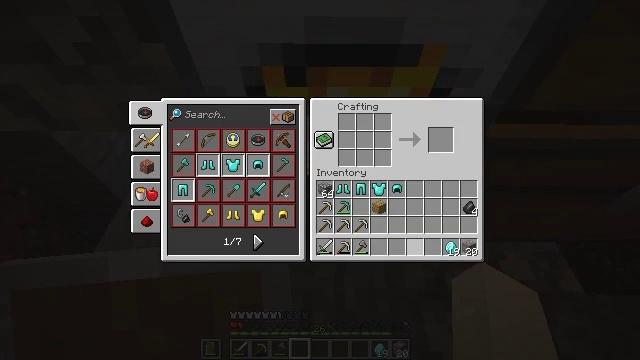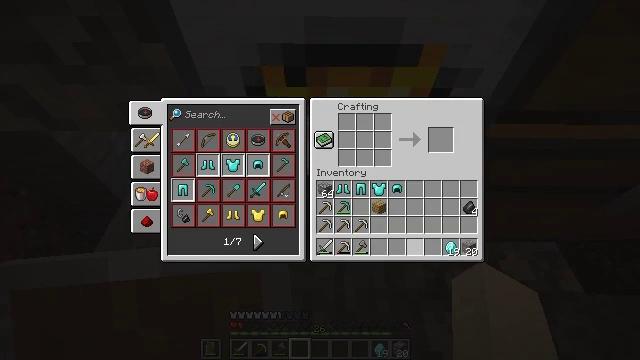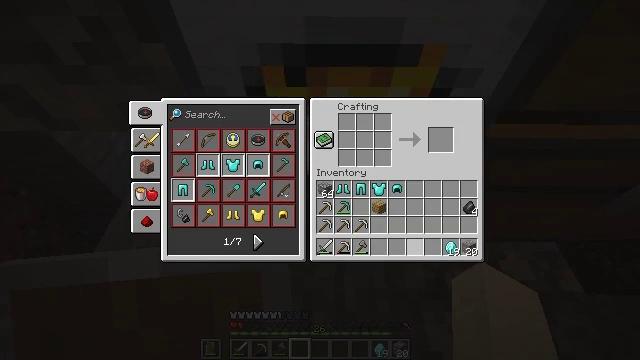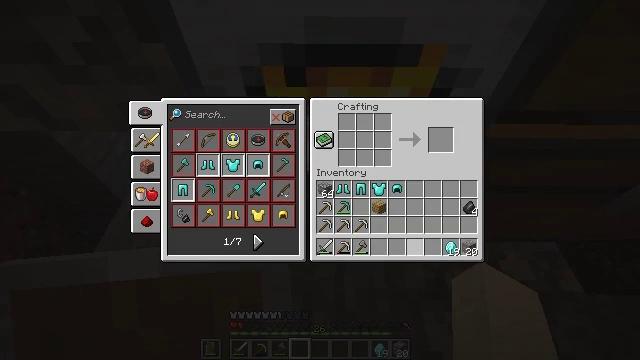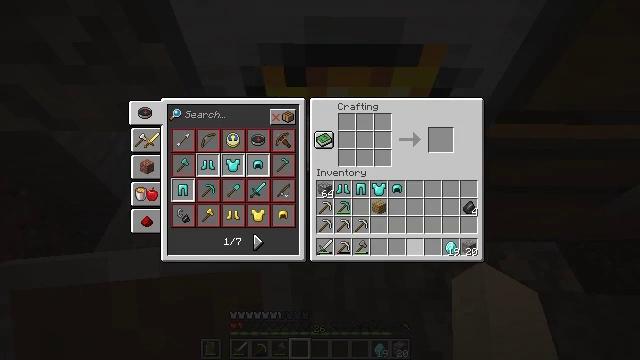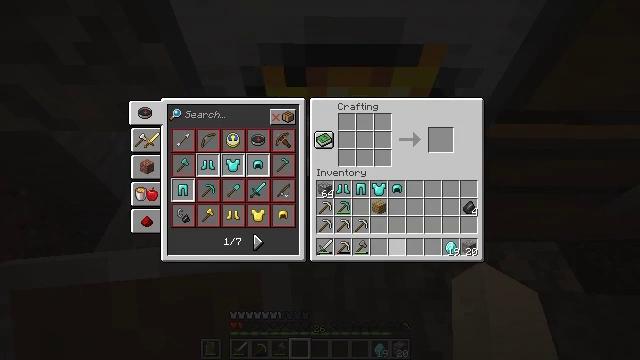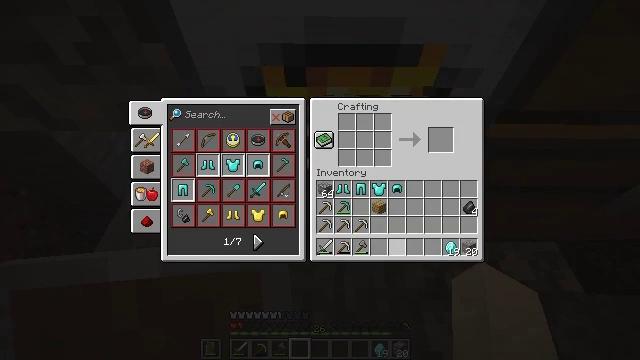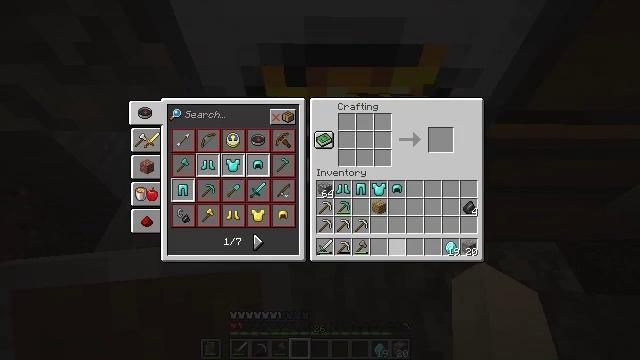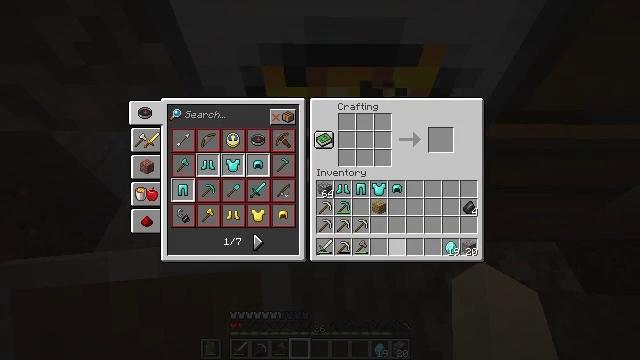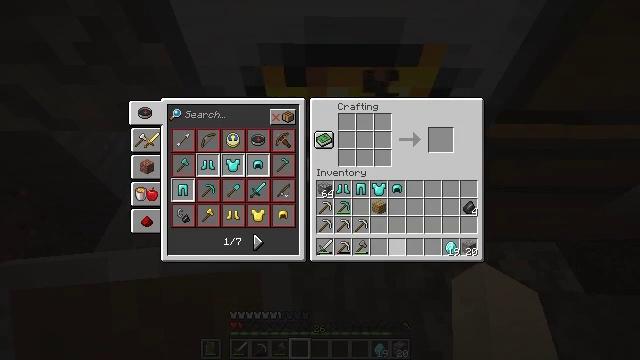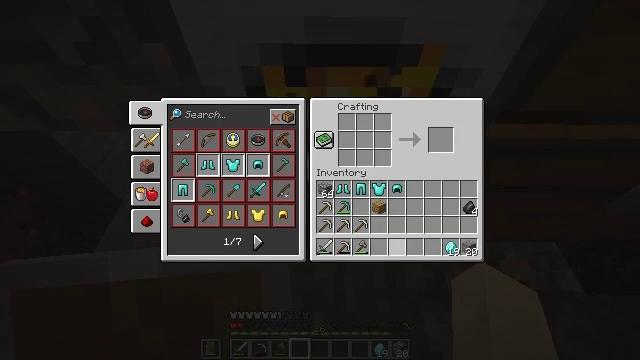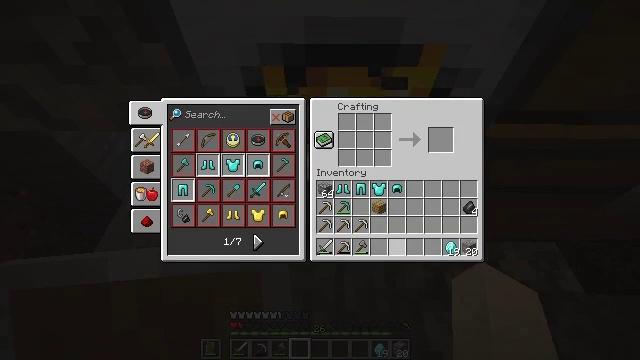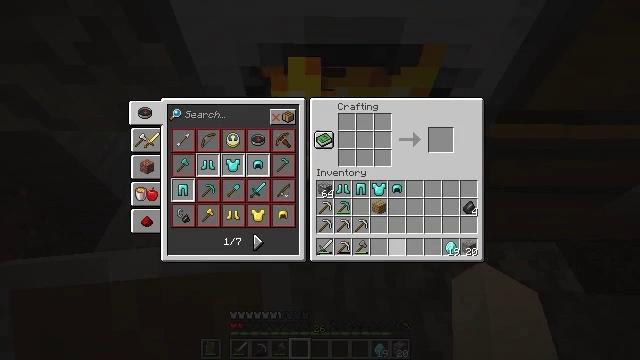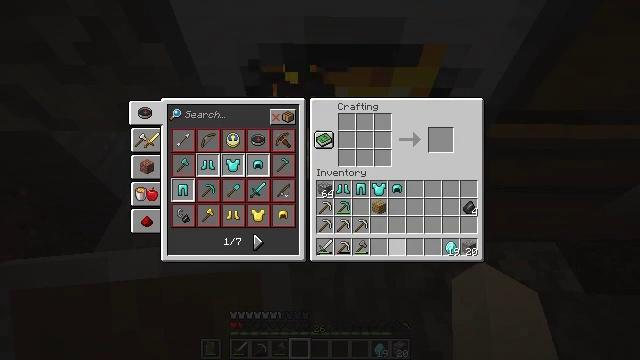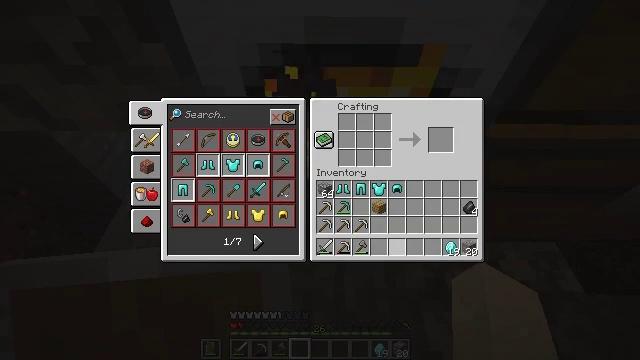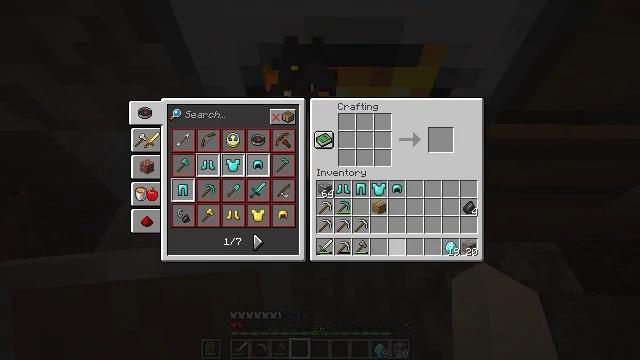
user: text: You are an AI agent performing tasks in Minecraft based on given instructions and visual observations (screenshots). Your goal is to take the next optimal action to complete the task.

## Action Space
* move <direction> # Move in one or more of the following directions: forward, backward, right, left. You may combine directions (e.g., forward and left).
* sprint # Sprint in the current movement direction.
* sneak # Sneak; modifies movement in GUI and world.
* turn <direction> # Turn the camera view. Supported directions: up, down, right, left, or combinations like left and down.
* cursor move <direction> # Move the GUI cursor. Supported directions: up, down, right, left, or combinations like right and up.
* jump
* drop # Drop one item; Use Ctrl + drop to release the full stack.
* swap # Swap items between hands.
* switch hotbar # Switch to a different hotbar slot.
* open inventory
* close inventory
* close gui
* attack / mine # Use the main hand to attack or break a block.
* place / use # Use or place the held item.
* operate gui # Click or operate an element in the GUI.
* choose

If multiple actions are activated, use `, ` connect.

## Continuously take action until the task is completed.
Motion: motion action
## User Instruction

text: Craft some cobblestone wall using the crafting table.
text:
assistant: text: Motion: no_op
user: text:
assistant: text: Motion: no_op
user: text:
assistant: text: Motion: no_op
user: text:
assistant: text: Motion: no_op
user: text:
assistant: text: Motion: no_op
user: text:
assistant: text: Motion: no_op
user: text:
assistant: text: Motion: no_op
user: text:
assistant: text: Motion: no_op
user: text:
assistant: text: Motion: no_op
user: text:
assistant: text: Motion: no_op
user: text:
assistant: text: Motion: no_op
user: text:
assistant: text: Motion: no_op
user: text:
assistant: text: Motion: no_op
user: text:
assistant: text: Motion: no_op
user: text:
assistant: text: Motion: no_op
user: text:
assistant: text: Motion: no_op
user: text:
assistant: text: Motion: no_op
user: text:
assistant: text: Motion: no_op
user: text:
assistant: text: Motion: no_op
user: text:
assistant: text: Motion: no_op
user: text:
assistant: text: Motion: no_op
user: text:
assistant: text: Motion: no_op
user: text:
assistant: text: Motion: turn right
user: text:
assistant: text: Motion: turn right
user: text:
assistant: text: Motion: turn right
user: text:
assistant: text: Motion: no_op
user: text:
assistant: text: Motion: turn right
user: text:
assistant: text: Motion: turn right
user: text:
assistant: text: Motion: no_op
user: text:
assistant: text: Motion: no_op